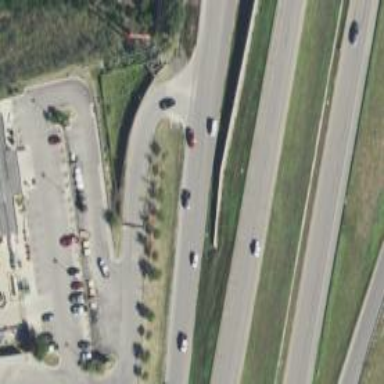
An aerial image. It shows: Trunk link highway.